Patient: sex F, age 71
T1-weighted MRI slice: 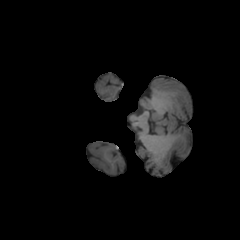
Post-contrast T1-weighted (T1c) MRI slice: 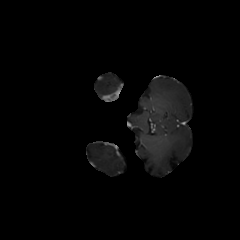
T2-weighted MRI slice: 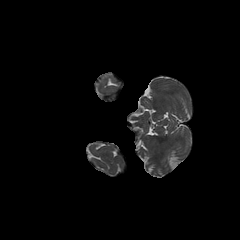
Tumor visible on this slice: no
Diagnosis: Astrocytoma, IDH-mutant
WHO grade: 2